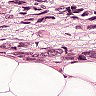
Metastatic tissue present: yes